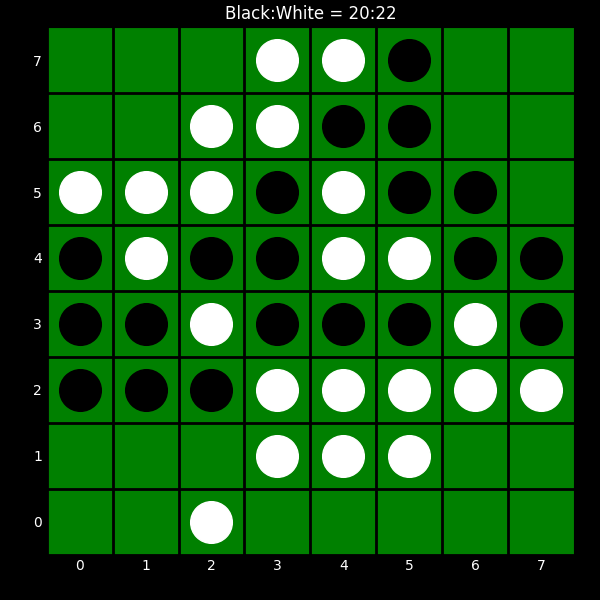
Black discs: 20
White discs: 22